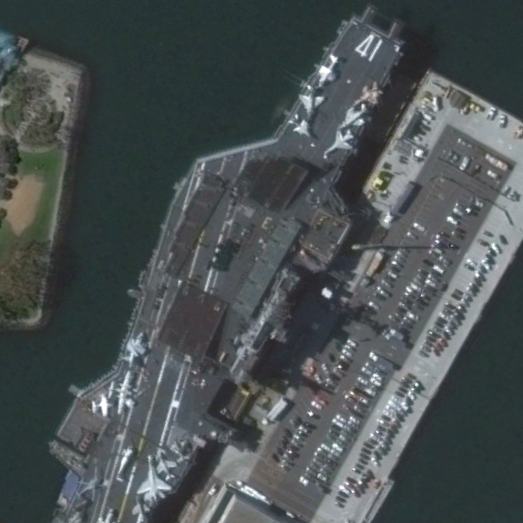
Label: aircraft_carrier